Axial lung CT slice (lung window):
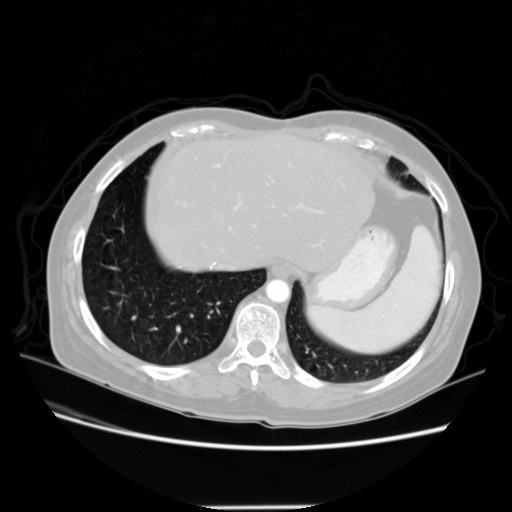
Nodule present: no